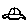
Label: car